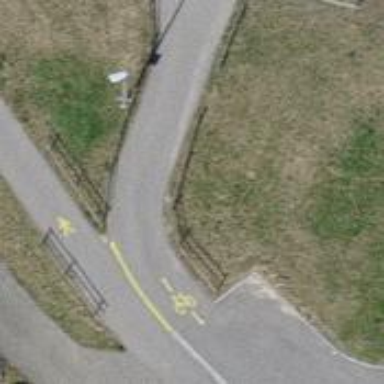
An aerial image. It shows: Cycleway.